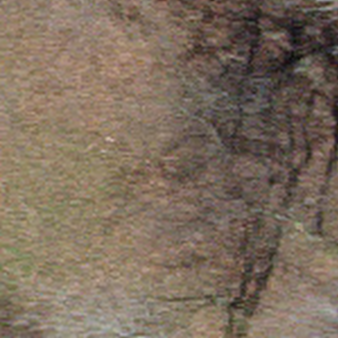
Label: other